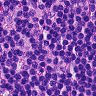
Metastatic tissue present: no